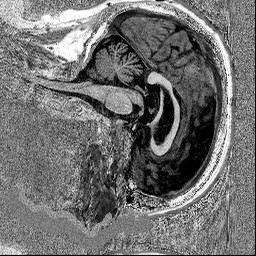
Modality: UNIT1
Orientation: sagittal
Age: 67
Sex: male
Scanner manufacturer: siemens
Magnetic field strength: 3 T
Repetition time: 5 s
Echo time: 0.00298 s